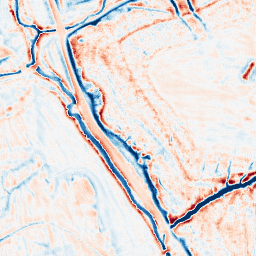
Category: edge_preserving
Decomposition family: bilateral
Decomposition parameters: d: 15
sigma_color: 75
sigma_space: 25
Upsampling method: fft_zeropad
Upsampling parameters: scale: 4
Upsampling scale: 4